Field crop: maize
Growth stage: 1
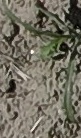
Species: sorghum